Interaction volume radius: 5 \u00c5
Interaction volume height: 30 \u00c5
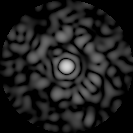
Disorder parameter: 0.8243